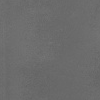
Atmospheric dust classification: dusty